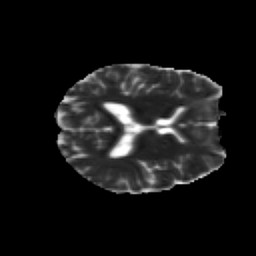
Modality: MD
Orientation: axial
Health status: healthy
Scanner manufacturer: siemens
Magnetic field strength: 3 T
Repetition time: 10 s
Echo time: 0.092 s